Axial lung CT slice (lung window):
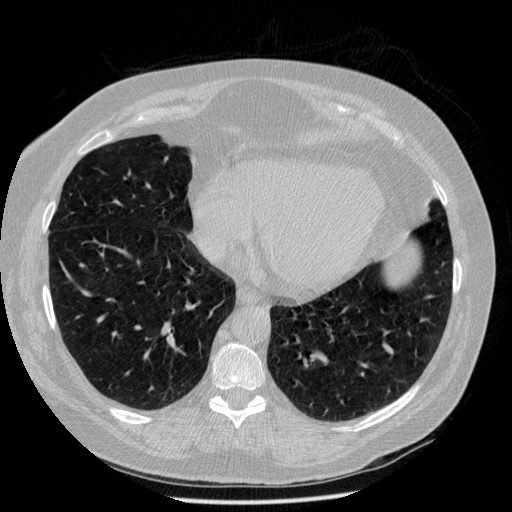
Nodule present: no